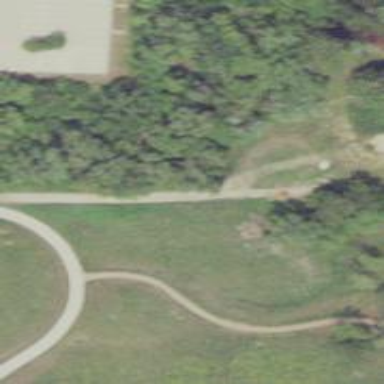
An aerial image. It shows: Track road bordered by cutline.